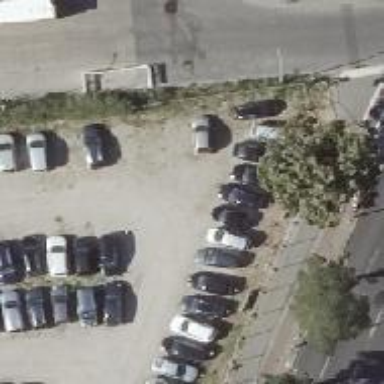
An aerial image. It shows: Parking aisle with pebblestone surface.